Question: I'm a newbie in Python and Kivy as well, so I have some trouble.
When I use kivy popup with showing the table (using "PrettyTable" module) I get broken view of this table.

My python code:
'''
from kivy.app import App
from kivy.uix.boxlayout import BoxLayout
from kivy.uix.popup import Popup
from kivy.uix.button import Button
from kivy.uix.widget import Widget
from prettytable import PrettyTable
class GeneralForm(BoxLayout):
def RUN(self):
def TABLE():
x = PrettyTable(["City name", "Area", "Population"])
x.align["City name"] = "l" # Left align city names
x.padding_width = 1 # One space between column edges and contents (default)
x.add_row(["Adelaide",1295, <PHONE>])
x.add_row(["Brisbane",5905, <PHONE>])
return str(x)
popup = Popup(title='Test popup', content=Label(text=TABLE()), auto_dismiss=False)
popup.open()
class TimeTable(App):
def build(self):
return GeneralForm()
if __name__ == '__main__':
TimeTable().run()
'''
My .kv code:
'''
<GeneralForm>:
orientation: "vertical"
BoxLayout:
Button:
id: but
text: "Show!"
on_press: root.RUN()
'''
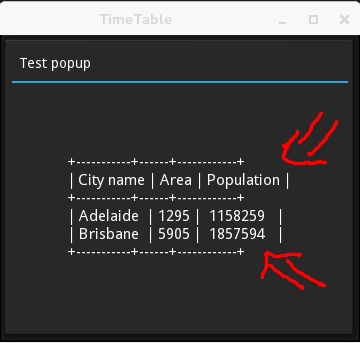
Answer: Your problem is that the default label font is not a monospace font, where every character has the same width. You can instead set the <URL> to one that is. Possibly just 'DroidSansMono' will work, using the mono font kivy bundles.